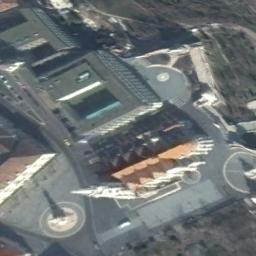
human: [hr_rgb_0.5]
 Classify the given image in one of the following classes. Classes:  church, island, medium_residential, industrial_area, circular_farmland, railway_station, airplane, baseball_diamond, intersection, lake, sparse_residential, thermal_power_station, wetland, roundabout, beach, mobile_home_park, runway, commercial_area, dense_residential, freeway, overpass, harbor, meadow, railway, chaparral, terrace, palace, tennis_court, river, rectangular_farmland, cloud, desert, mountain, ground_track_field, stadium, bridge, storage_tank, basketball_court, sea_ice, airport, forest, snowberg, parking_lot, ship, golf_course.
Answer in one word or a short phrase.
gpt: palace